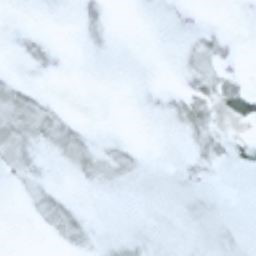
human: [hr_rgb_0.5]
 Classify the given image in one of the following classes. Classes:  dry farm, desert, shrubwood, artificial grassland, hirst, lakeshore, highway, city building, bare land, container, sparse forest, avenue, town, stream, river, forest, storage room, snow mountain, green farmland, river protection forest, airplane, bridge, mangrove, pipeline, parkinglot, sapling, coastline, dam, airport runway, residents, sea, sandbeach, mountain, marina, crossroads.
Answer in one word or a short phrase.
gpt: snow mountain